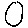
Label: circle